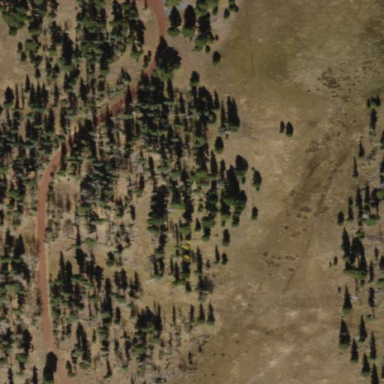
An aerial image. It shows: Woodland with evergreen needle-leaved trees.